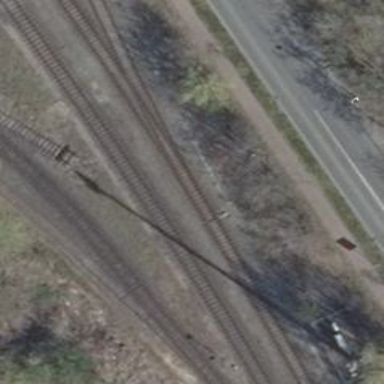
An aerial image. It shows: Railway switch with turnout to the right.